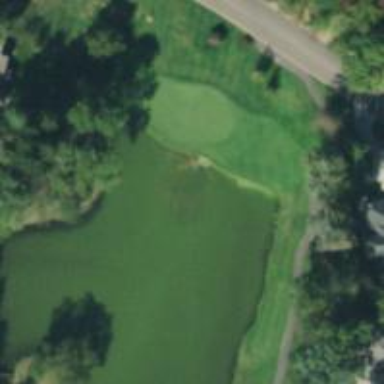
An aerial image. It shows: Golf hole.